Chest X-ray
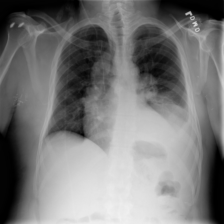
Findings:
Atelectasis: negative
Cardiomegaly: negative
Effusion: negative
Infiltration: negative
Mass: positive
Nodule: negative
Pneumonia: negative
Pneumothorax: negative
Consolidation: negative
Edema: negative
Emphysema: negative
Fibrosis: negative
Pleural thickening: negative
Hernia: negative